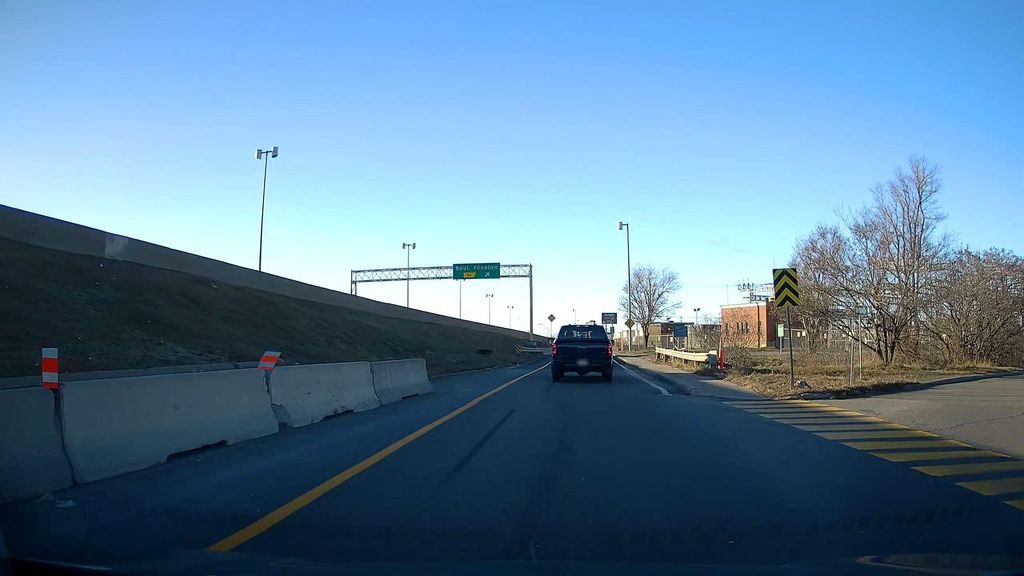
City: montreal